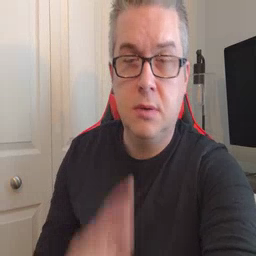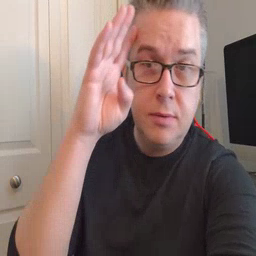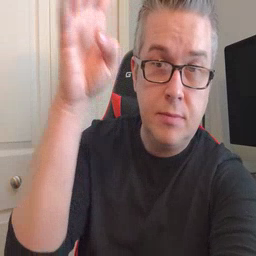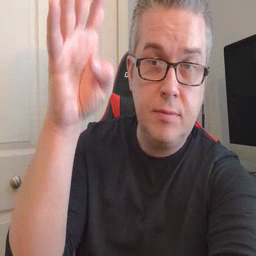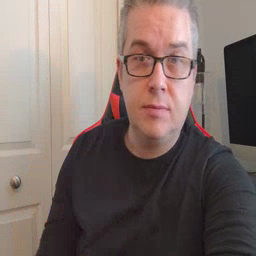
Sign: pretend